Question: I'm using this very straightforward code (practically the same as the bar chart examples <URL>, however I am noticing that the Axes are inverted. The data that should be on the Val axis is shown on the Cat axis.
This is also true for the example linked above, and I can't seem to find a way to put them in the correct order.
Below is an image of the problem. The code used to generate it is:
'''
sheet.add_chart(Axlsx::Bar3DChart,:title => "Chart", :show_legend => false, :start_at => "A1", :end_at => "P30", :bar_dir => :col) do |chart|
chart.add_series :data => sheet["B1:B25"], :labels => sheet["A1:A25"]
chart.valAxis.gridlines = false
chart.catAxis.gridlines = false
end
'''

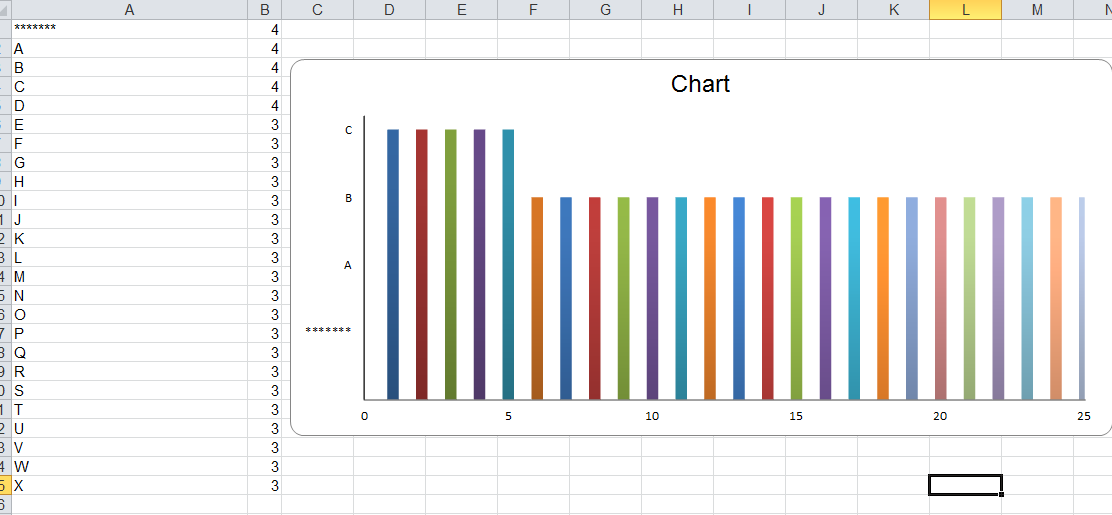
Answer: I fixed it. You can find my fork of axlsx here: <URL>.
A pull request will be sent to <URL>